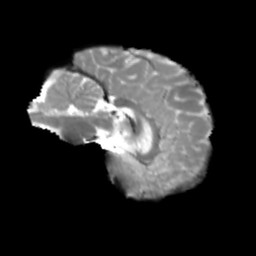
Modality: T2w
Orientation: sagittal
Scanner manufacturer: siemens
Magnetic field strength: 3 T
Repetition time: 4 s
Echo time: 0.0594 s